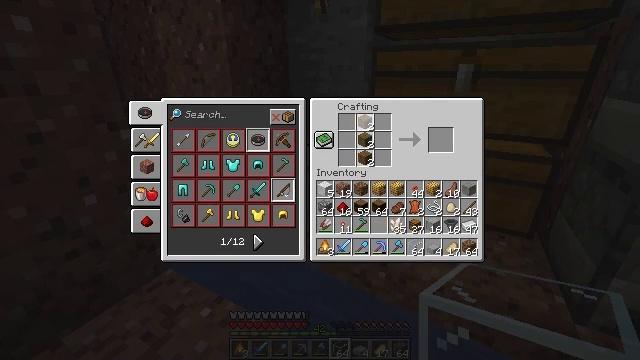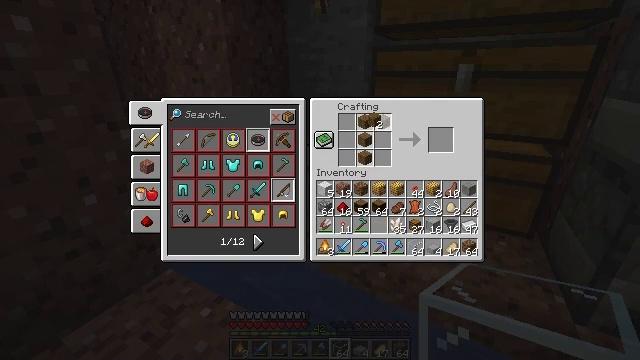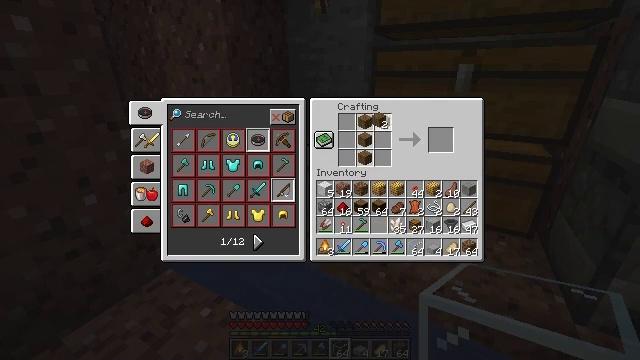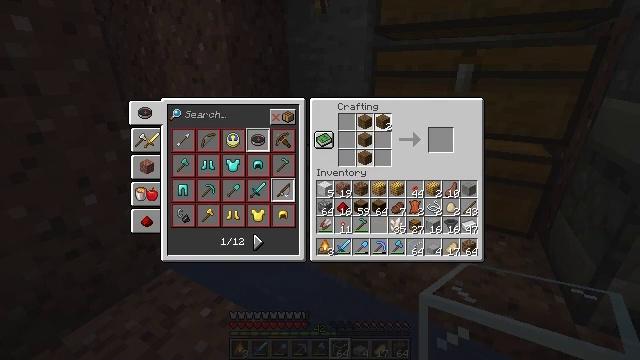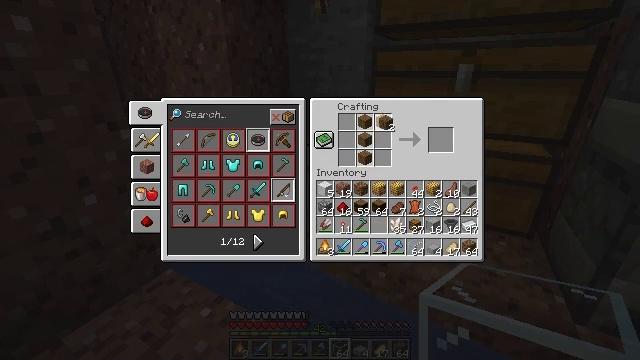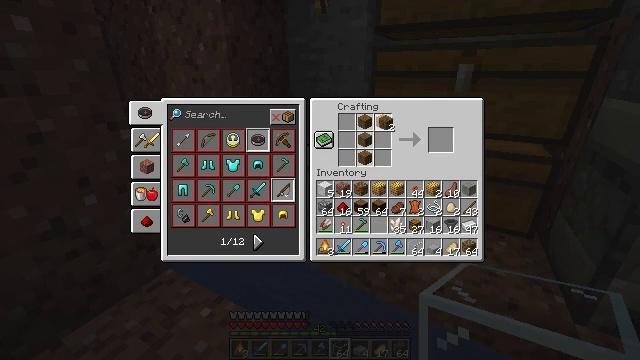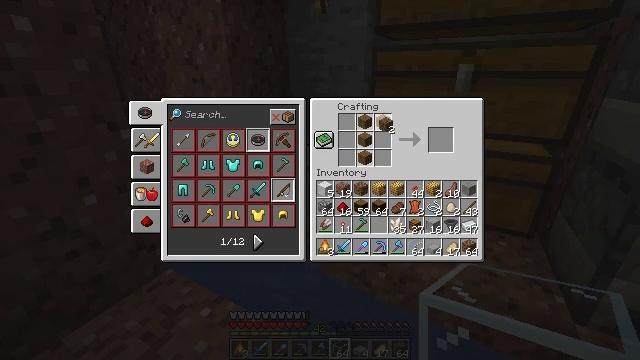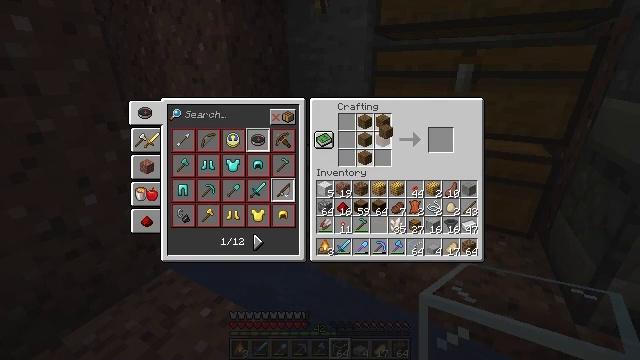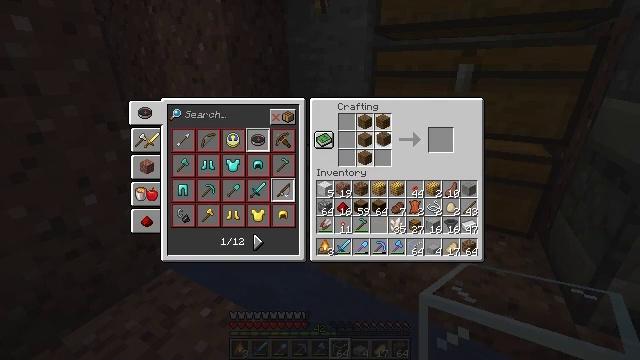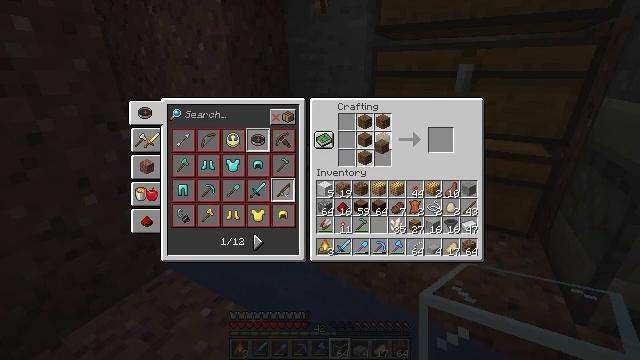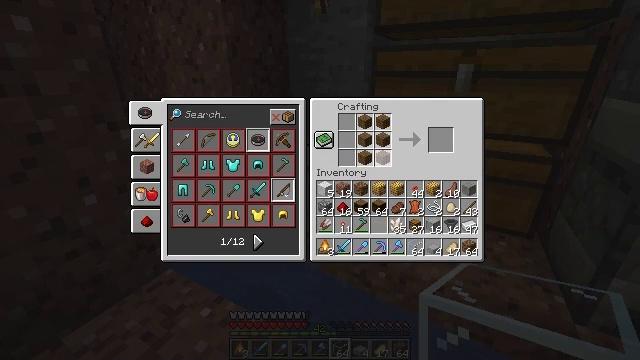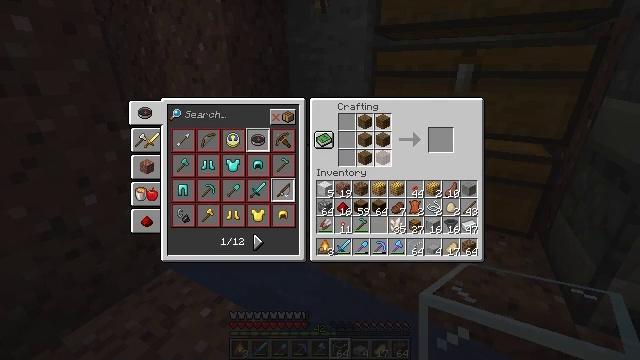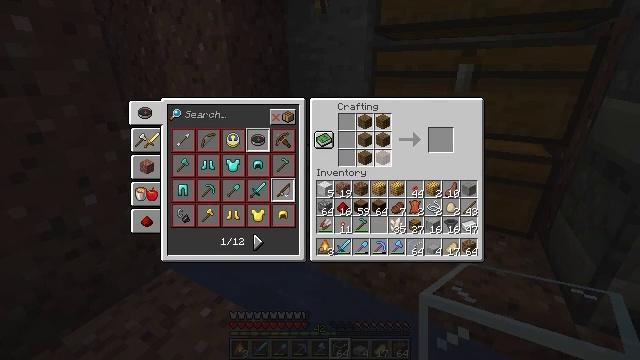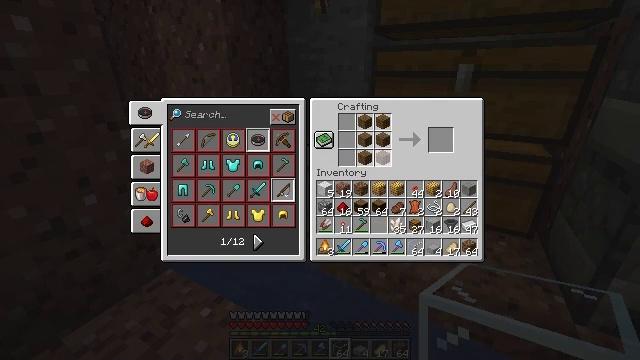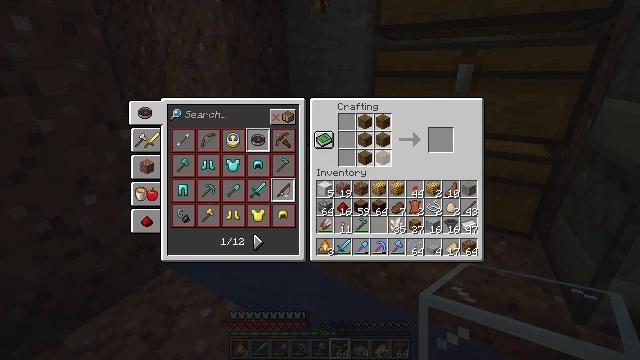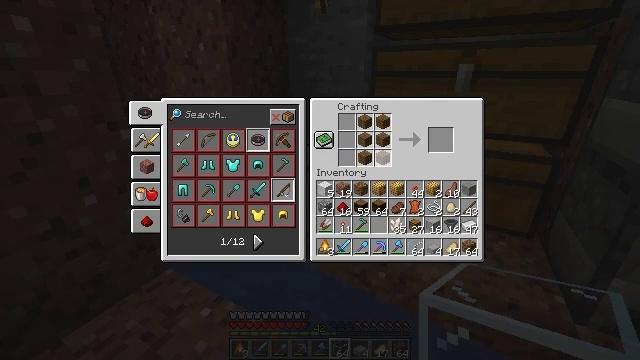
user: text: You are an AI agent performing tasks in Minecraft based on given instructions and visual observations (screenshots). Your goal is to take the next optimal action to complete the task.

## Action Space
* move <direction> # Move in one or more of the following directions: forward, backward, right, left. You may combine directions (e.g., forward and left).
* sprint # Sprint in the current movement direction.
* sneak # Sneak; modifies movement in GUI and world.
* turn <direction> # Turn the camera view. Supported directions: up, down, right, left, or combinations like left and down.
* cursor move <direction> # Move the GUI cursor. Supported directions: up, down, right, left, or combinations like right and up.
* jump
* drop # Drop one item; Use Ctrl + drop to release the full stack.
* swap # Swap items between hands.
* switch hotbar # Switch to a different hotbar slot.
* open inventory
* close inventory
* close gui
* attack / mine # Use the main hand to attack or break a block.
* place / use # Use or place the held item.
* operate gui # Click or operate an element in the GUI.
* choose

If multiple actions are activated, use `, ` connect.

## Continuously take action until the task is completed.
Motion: motion action
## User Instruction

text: Convert spruce planks into a spruce door.
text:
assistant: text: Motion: operate gui
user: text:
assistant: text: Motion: operate gui
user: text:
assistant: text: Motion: operate gui
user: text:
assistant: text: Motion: operate gui
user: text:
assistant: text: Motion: operate gui
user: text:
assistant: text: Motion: operate gui
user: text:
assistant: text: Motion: operate gui
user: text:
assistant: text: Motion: cursor move down, operate gui
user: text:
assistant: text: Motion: cursor move down, operate gui
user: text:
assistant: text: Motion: operate gui
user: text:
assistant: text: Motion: operate gui
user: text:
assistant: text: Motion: operate gui
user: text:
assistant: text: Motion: operate gui
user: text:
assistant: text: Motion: operate gui
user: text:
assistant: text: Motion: operate gui
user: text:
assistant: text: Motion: operate gui
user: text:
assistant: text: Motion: operate gui
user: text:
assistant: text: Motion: no_op
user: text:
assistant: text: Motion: no_op
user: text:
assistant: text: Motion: cursor move right and down
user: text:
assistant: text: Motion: cursor move right
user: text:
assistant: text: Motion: cursor move right
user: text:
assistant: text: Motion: no_op
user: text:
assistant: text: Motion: no_op
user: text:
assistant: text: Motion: no_op
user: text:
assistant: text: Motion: no_op
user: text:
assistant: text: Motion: no_op
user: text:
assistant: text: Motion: no_op
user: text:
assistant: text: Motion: no_op
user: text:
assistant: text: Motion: no_op